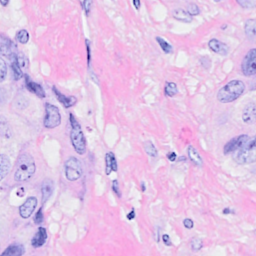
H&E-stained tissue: Breast